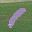
Label: 1